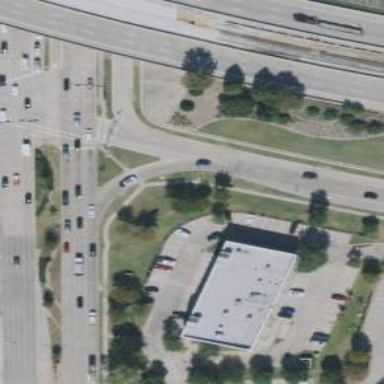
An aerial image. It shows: Secondary road with frontage road.